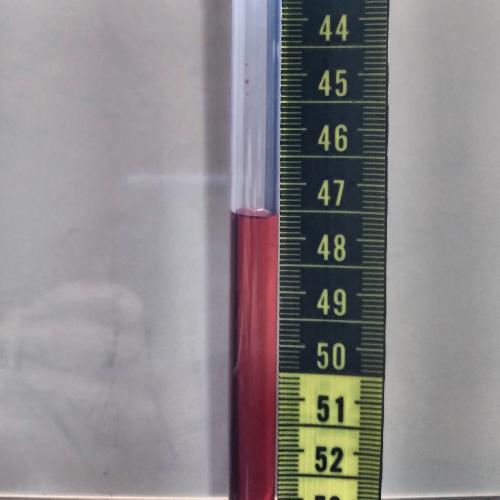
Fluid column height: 47.6 cm